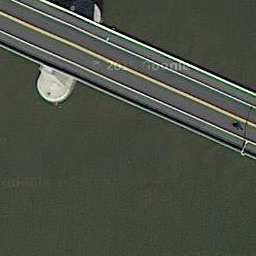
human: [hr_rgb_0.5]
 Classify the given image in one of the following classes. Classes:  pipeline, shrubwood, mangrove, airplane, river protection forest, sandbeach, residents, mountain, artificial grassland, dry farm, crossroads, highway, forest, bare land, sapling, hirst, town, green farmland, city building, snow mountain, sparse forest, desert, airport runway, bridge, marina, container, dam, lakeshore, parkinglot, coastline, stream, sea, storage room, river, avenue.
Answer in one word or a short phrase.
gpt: bridge